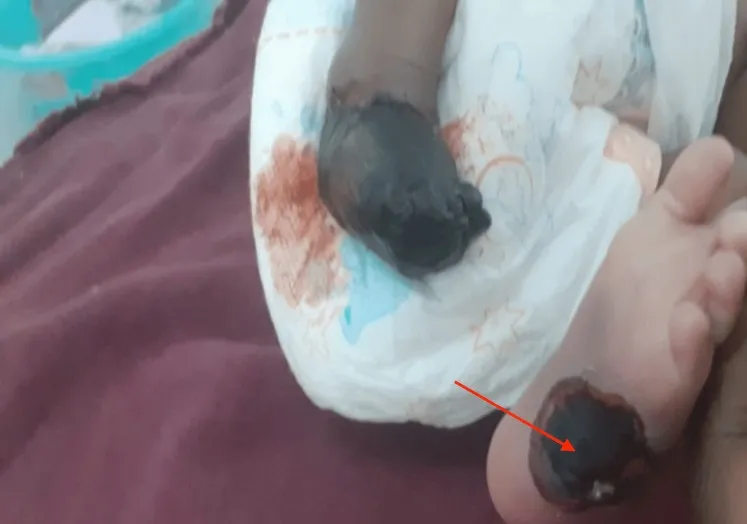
Left sole ulcer covered with eschar.
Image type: medical_photograph (other_medical_photograph)